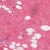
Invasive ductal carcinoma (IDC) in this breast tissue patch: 0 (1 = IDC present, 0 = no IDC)